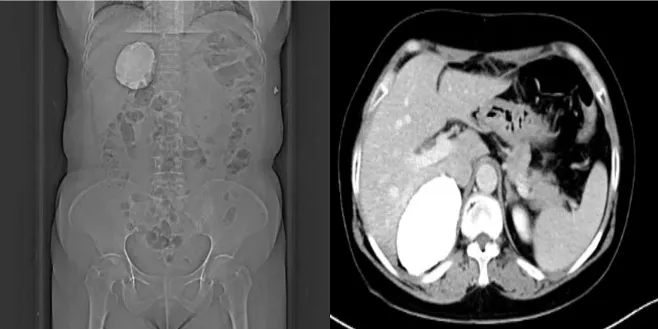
Upper abdominal computed tomography (CT) showing a hyperdense shadow in the hepatorenal recess, with a CT value of 700-1400 HU, and size of approximately 78x54x71 mm, without enhancement on enhancement scanning.
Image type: radiology (ct)